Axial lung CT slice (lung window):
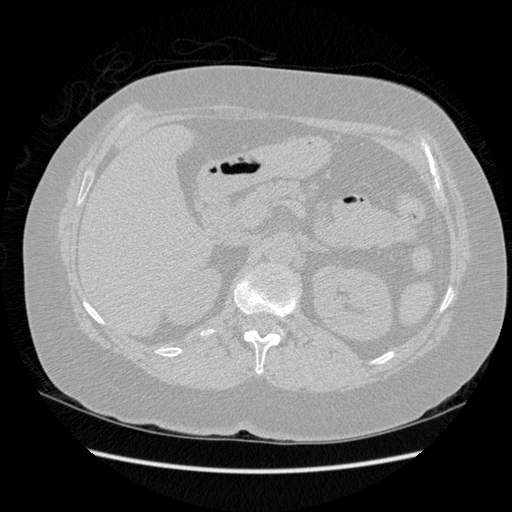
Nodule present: no